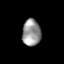
Tissue: lung
Cell type: Epithelial cells
Senescence score: 0.2142
Nuclear area (px): 482
Mean DAPI intensity: 150.257